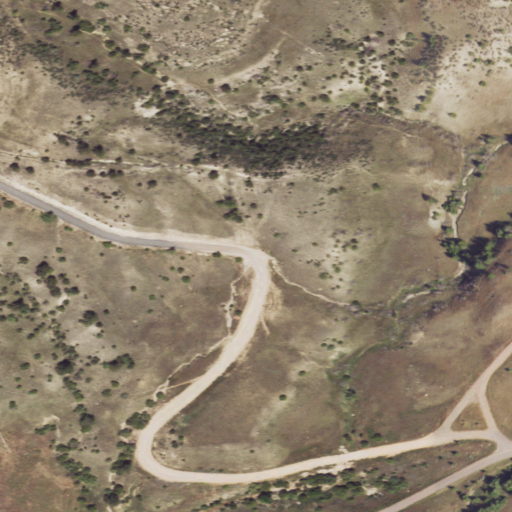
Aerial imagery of slope(s) in Wyoming named Emigrant Hill containing grassland and shrub